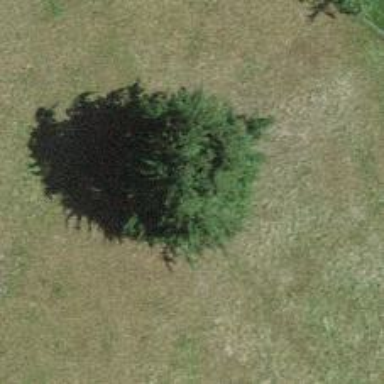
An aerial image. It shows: Single tag "natural: tree."